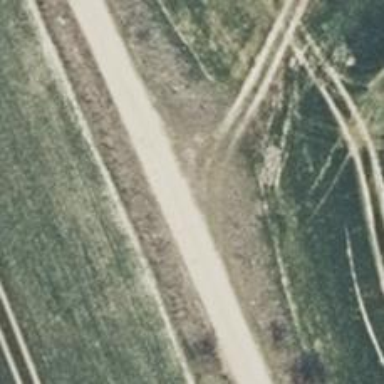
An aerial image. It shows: Track with grade 4 track type.